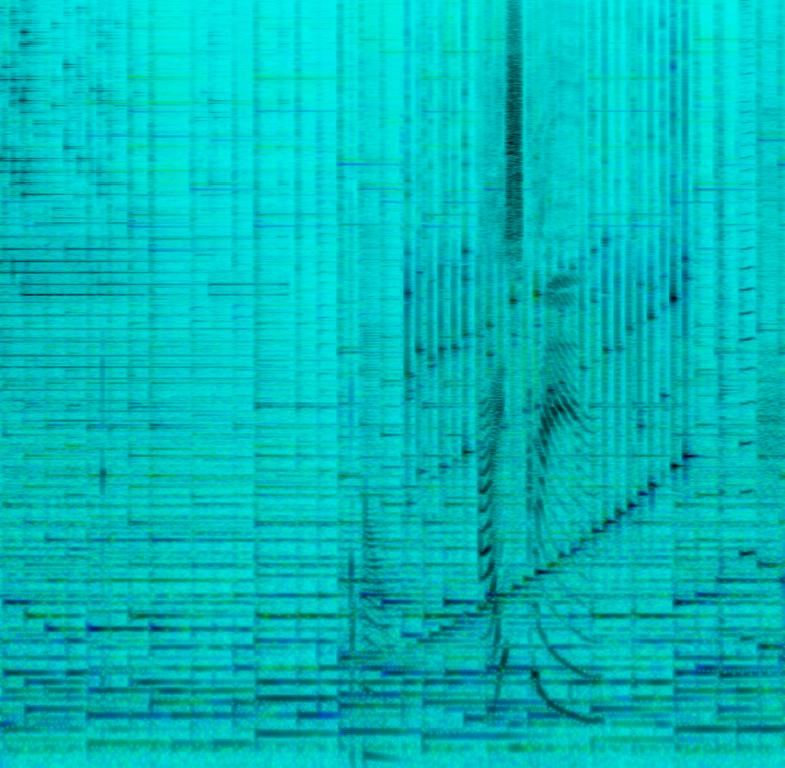
This is a kids music piece. There is a keyboard playing the main tune while the wind chimes and the xylophone can be heard adding texture. There are sound effects such as clicks and a clown horn. A female voice says "ice cream". The atmosphere is goofy and generic. This piece could be used in the background of an educational video about ice cream meant for kids.